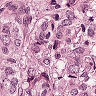
Metastatic tissue present: yes